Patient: sex M, age 79
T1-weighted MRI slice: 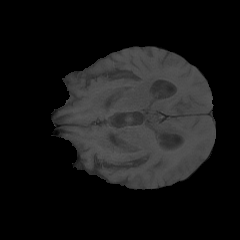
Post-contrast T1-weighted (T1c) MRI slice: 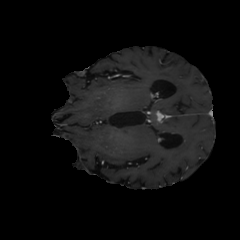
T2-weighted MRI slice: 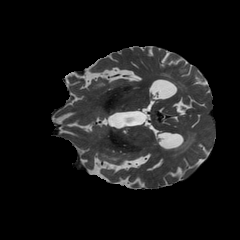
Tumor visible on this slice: no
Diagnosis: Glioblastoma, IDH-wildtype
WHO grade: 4